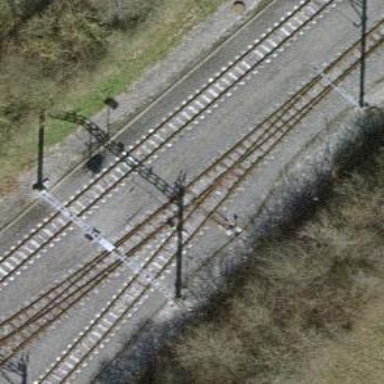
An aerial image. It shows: Narrow-gauge railway with one track and contact line electrification. It serves as spur line.